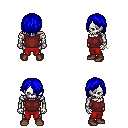
a pixel art fantasy rpg character, male body template, skeleton, maroon sleeveless shirt, red pants, blue bangs hairstyle, bracelets, brown shoes, four views (front, back, left, right), 2x2 character sprite sheet, small pixel art, hard edges, no anti-aliasing